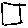
Label: square